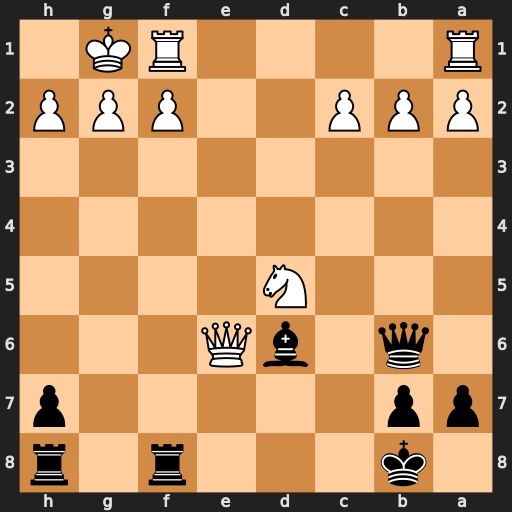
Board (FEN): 1k3r1r/pp5p/1q1bQ3/3N4/8/8/PPP2PPP/R4RK1
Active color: b
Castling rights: -
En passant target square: -
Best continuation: Bxh2+ Kxh2 Qxe6